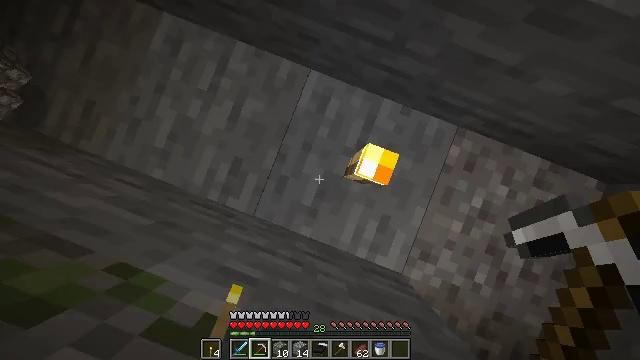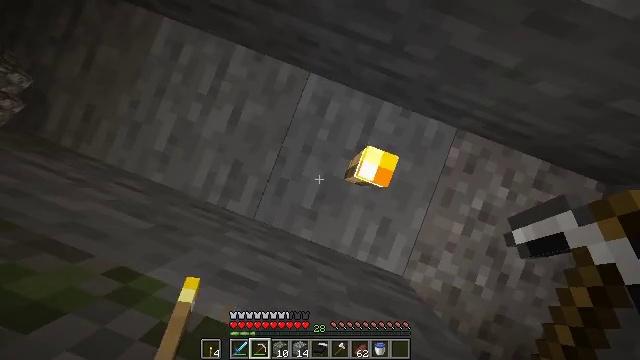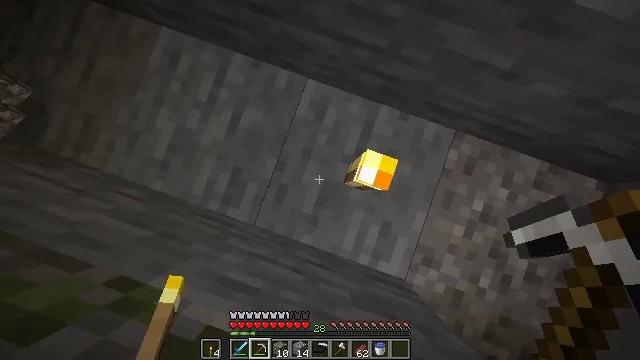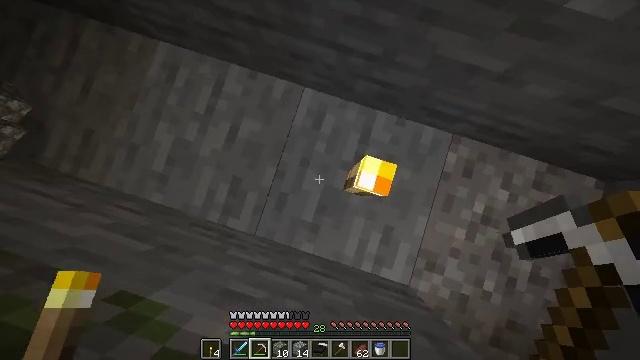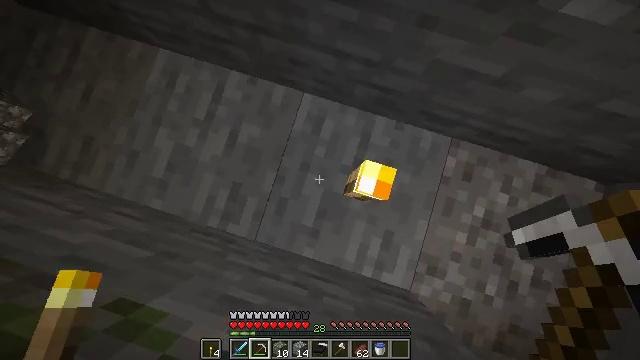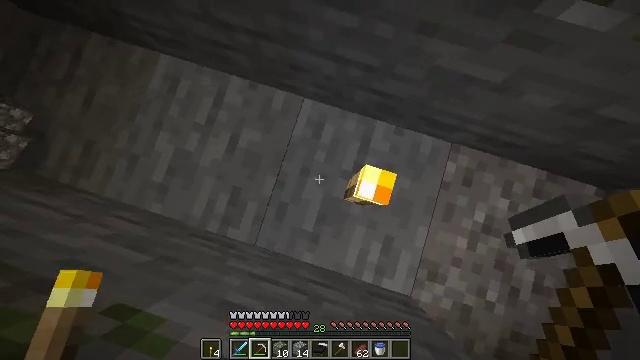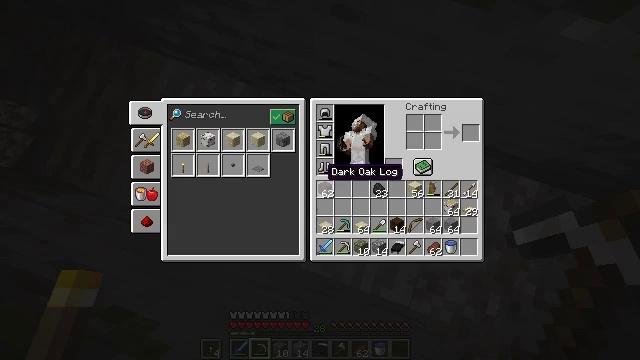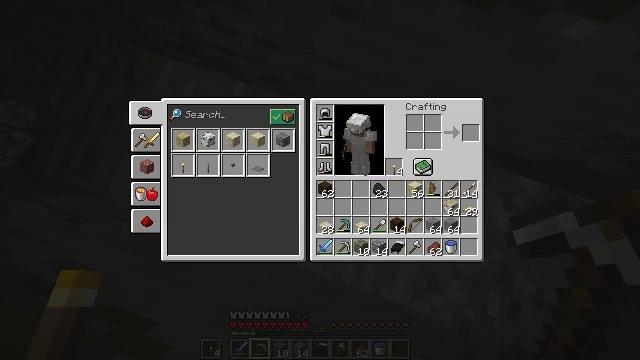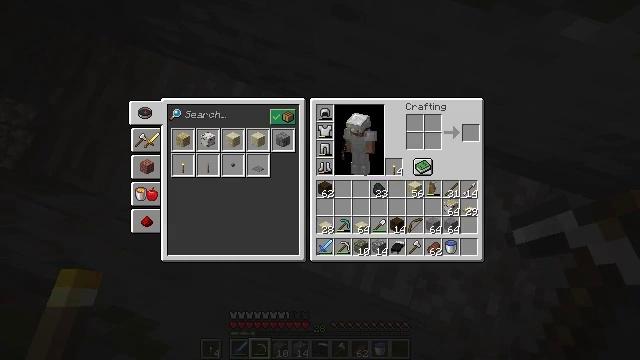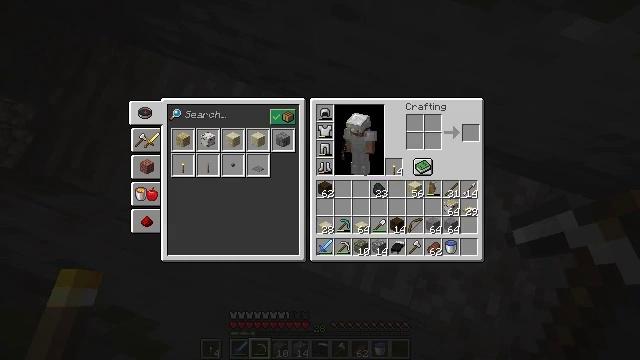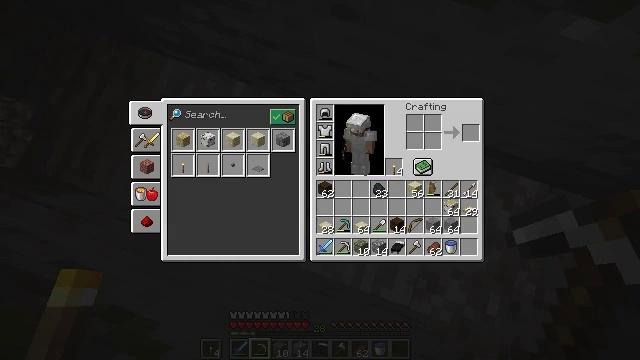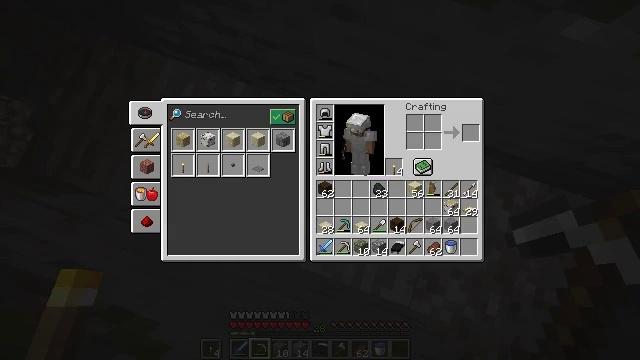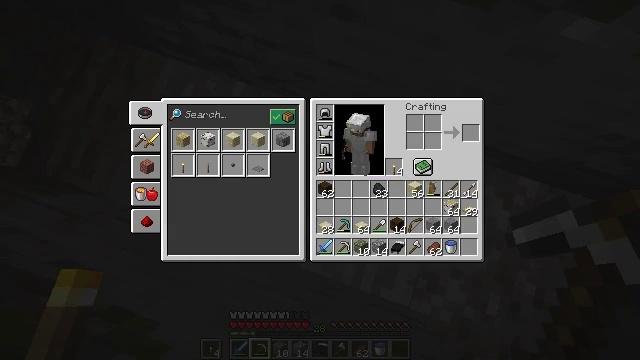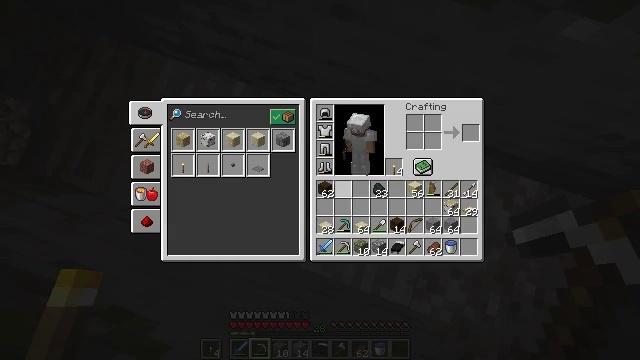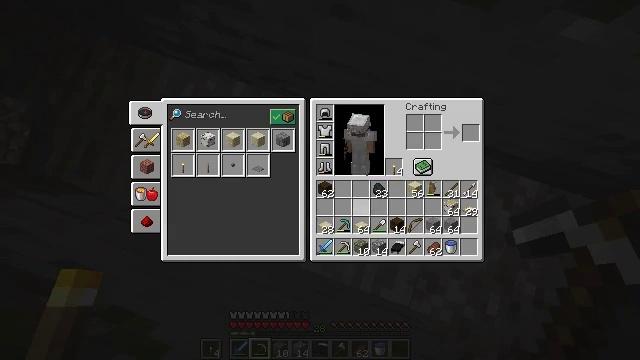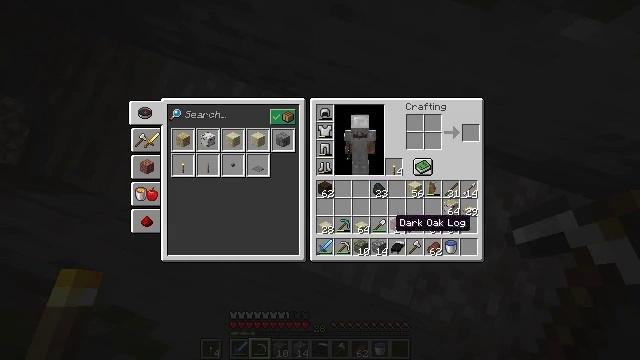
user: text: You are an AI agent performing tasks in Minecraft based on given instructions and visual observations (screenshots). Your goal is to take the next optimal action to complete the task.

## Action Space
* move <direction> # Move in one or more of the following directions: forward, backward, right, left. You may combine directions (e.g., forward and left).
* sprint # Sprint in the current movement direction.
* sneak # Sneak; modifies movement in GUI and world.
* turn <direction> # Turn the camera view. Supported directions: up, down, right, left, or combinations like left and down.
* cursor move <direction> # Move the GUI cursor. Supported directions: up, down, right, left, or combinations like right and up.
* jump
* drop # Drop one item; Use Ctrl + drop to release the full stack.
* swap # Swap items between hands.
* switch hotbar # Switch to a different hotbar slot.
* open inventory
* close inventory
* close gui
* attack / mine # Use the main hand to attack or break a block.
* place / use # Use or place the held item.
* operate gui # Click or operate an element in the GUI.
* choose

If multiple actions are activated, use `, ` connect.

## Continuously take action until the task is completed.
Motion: motion action
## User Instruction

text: Break the mossy cobblestone to gather materials.
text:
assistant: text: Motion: no_op
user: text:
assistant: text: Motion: turn right and up
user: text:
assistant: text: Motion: turn right and up
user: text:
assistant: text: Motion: turn up
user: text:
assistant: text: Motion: turn up
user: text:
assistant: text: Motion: turn left and up, open inventory
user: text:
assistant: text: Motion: open inventory
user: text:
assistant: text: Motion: open inventory
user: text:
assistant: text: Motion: no_op
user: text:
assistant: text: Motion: no_op
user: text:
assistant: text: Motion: no_op
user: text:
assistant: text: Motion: turn right
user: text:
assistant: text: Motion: turn right
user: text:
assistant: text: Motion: turn right and down
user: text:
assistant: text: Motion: turn right and down
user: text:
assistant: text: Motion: no_op
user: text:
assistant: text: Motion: no_op
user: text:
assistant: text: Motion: turn left and up
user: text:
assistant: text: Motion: turn left
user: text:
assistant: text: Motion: no_op
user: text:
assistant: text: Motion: no_op
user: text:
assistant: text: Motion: no_op
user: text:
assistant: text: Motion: switch to hotbar 2
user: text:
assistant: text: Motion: switch to hotbar 2
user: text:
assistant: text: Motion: switch to hotbar 2
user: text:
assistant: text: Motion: no_op
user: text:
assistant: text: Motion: no_op
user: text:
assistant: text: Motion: no_op
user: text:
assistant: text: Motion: no_op
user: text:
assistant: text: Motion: turn right